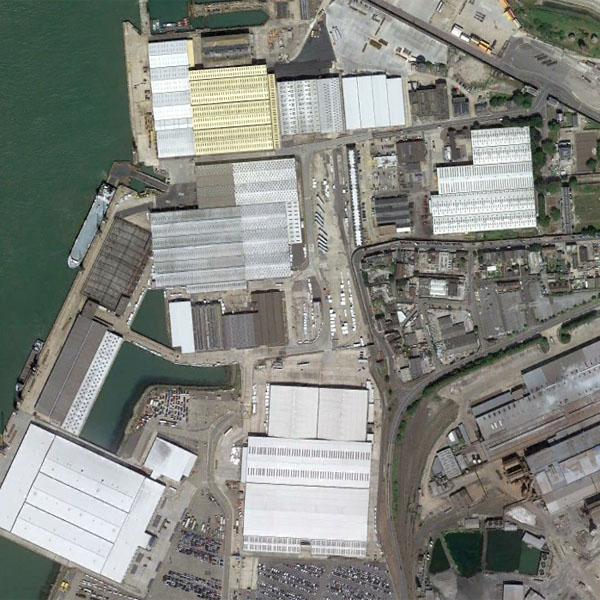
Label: Industrial